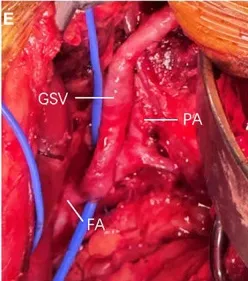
3D contrast-enhanced CTA of left lower extremity at 3 months after operation.
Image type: medical_photograph (other_medical_photograph)